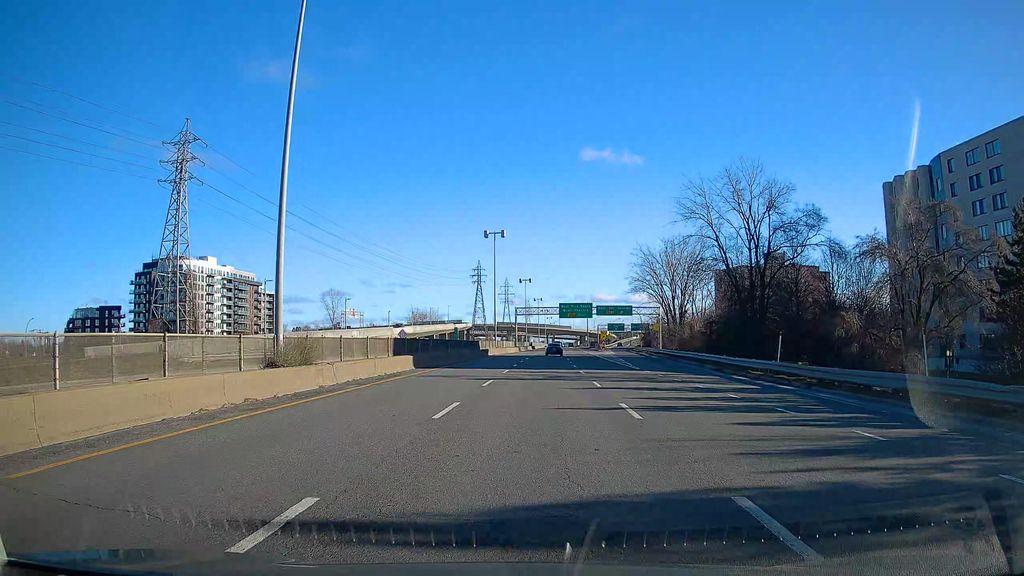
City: montreal